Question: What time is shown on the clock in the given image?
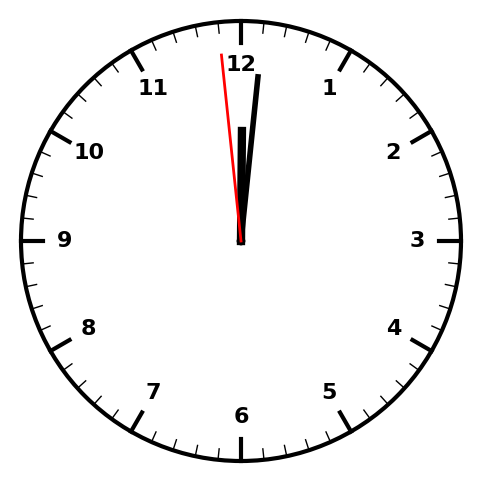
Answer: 12:00:59